Field crop: maize
Growth stage: 2
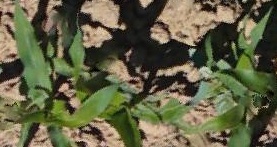
Species: maize